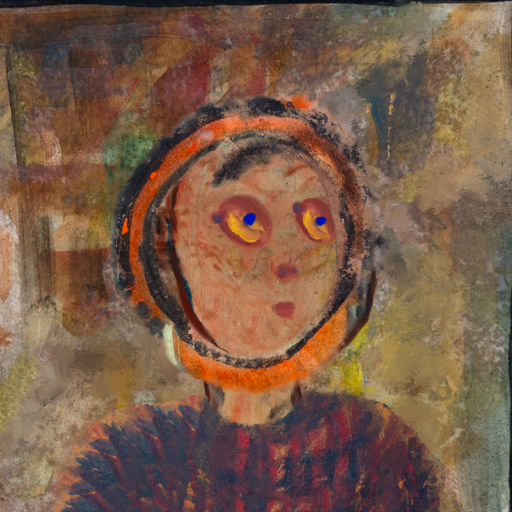
Background: Mosgoul, Head And Neck Side: Orphan, Face Side: Mother_And_Son_Son, Bust: In_The_Sun, Hair Side: Childish, Head Accessory: Blank, Second Necklace: Blank, Necklace: Blank, Baby: Blank